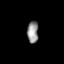
Tissue: lung
Cell type: Fibroblasts
Senescence score: 0.1902
Nuclear area (px): 239
Mean DAPI intensity: 146.925